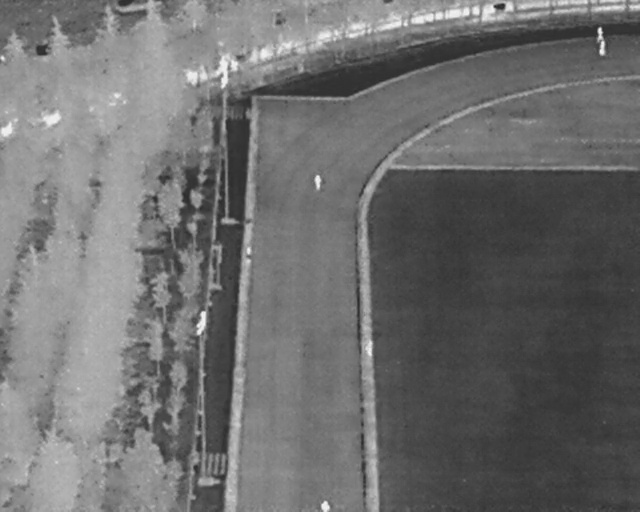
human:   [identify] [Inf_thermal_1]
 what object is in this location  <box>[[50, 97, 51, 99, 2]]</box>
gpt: <ref>1 small person at the bottom</ref>